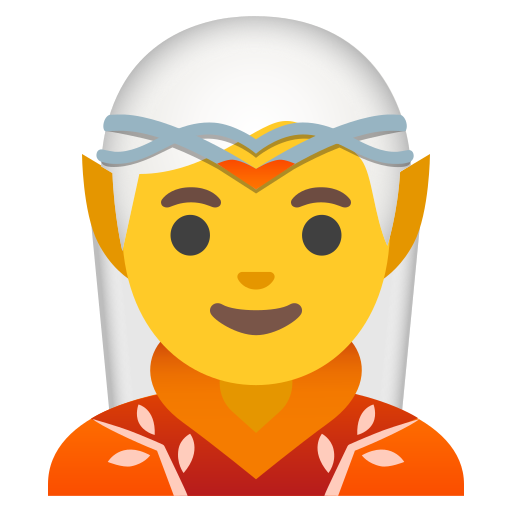
Emoji: 🧝